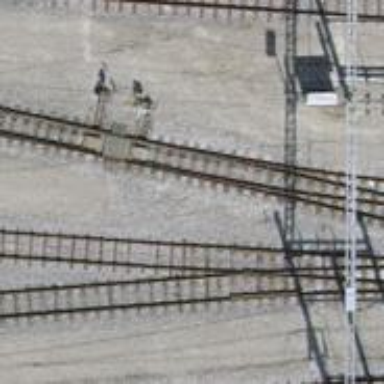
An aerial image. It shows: Narrow-gauge railway with one track passing through service yard. The railway is electrified with contact line.